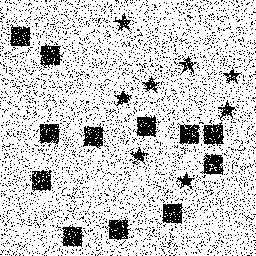
Squares: 12
Triangles: 0
Stars: 8
Total shapes: 20